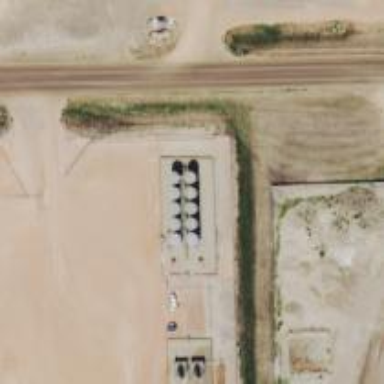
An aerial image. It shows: Storage tank with man-made structure.